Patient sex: F
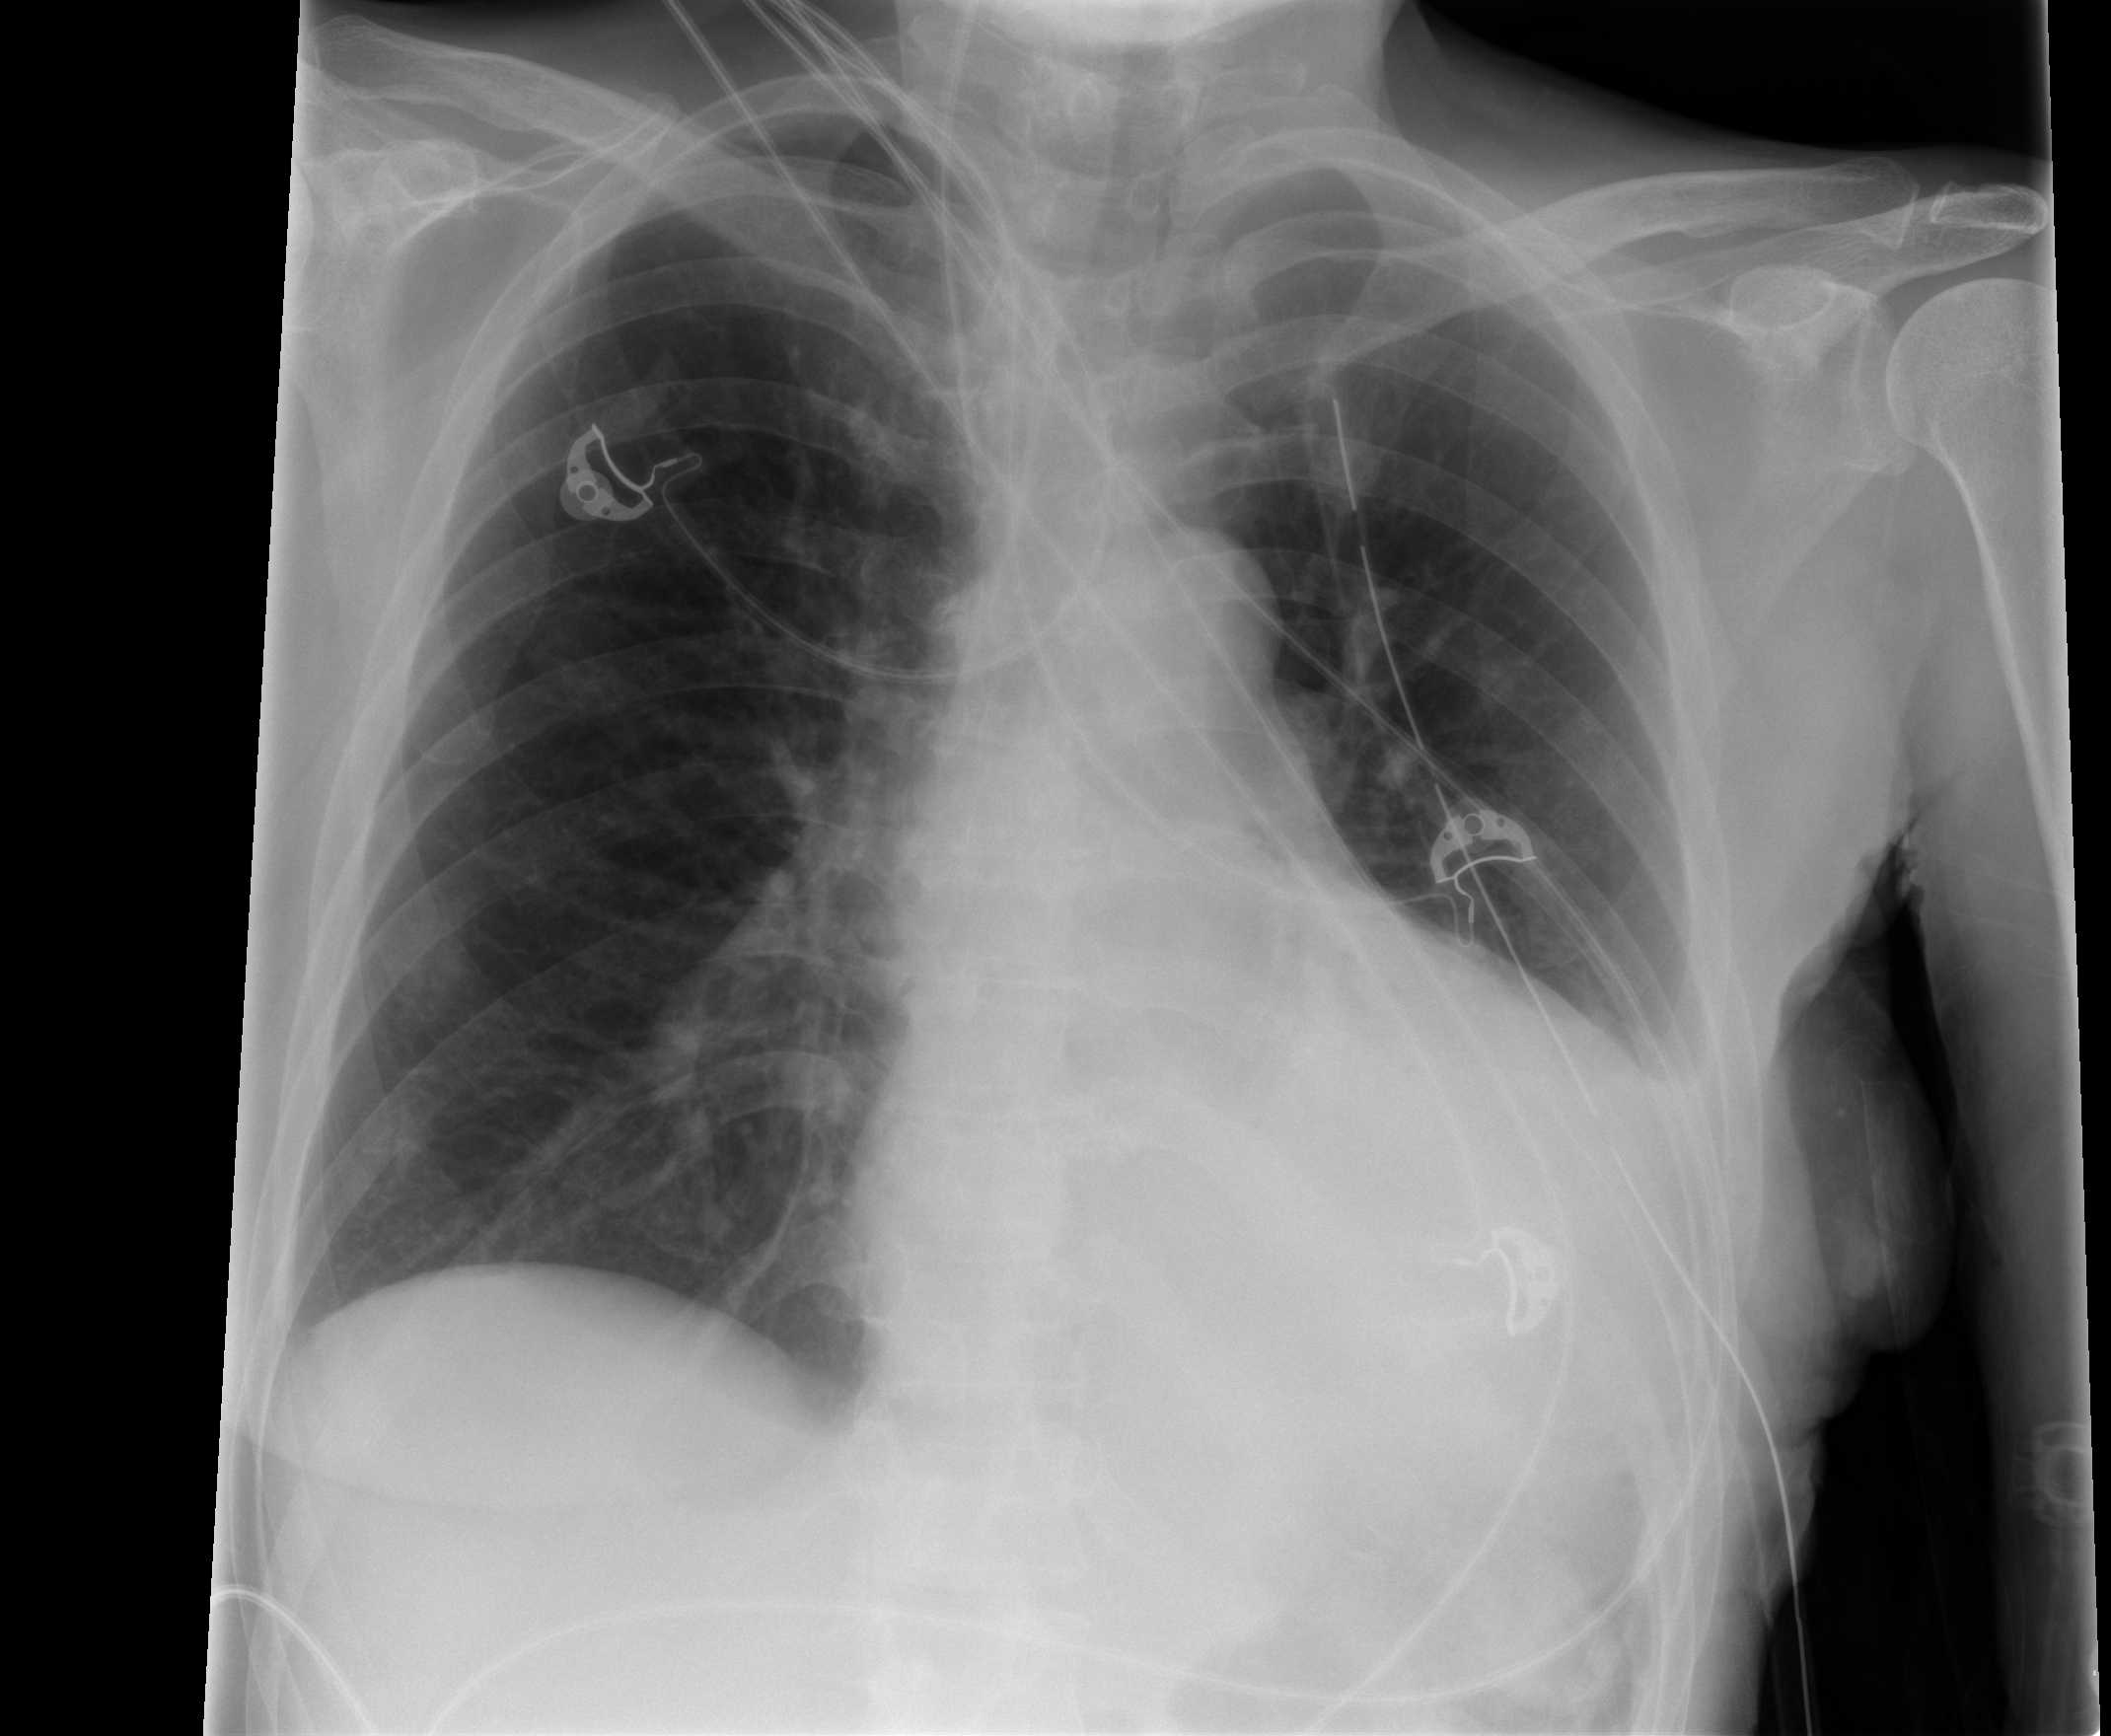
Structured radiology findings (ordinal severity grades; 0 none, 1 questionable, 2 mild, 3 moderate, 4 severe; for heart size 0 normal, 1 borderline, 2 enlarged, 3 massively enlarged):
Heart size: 2
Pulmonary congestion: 0
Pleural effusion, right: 0
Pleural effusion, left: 2
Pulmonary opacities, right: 0
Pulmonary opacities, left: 0
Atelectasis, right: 0
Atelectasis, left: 2